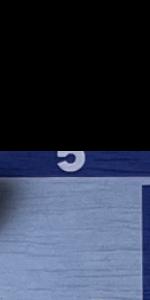
Label: Empty